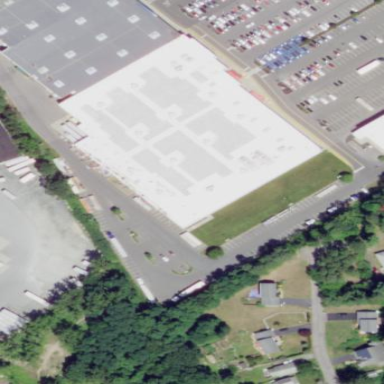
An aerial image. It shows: Department store building.